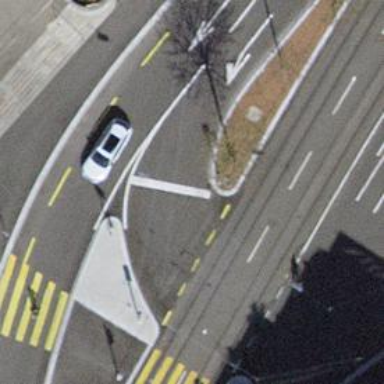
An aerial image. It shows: Road with traffic signals.